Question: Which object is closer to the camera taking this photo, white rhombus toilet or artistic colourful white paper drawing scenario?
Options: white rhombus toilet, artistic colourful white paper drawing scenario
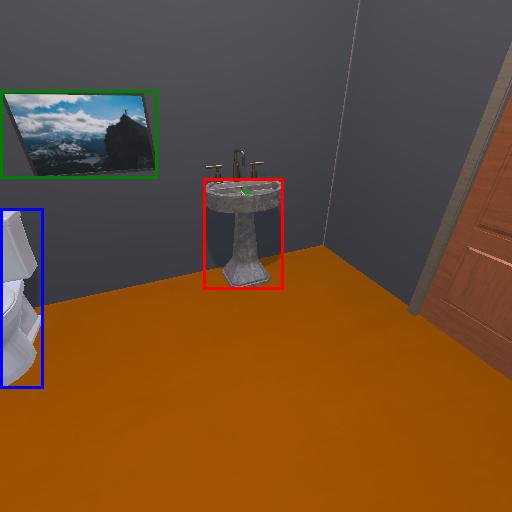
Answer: white rhombus toilet